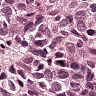
Metastatic tissue present: yes